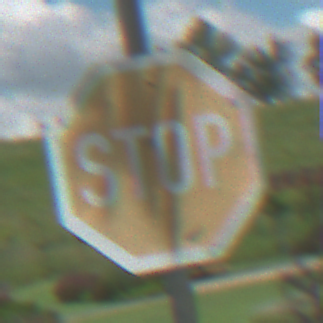
Verkehrszeichen: Stop
Umgebung: Outdoor, Nature
Tageszeit: Midday
Wetter: PartlyCloudy
Licht: Natural
Jahreszeit: NotSpecified
Kontrast: HighContrast